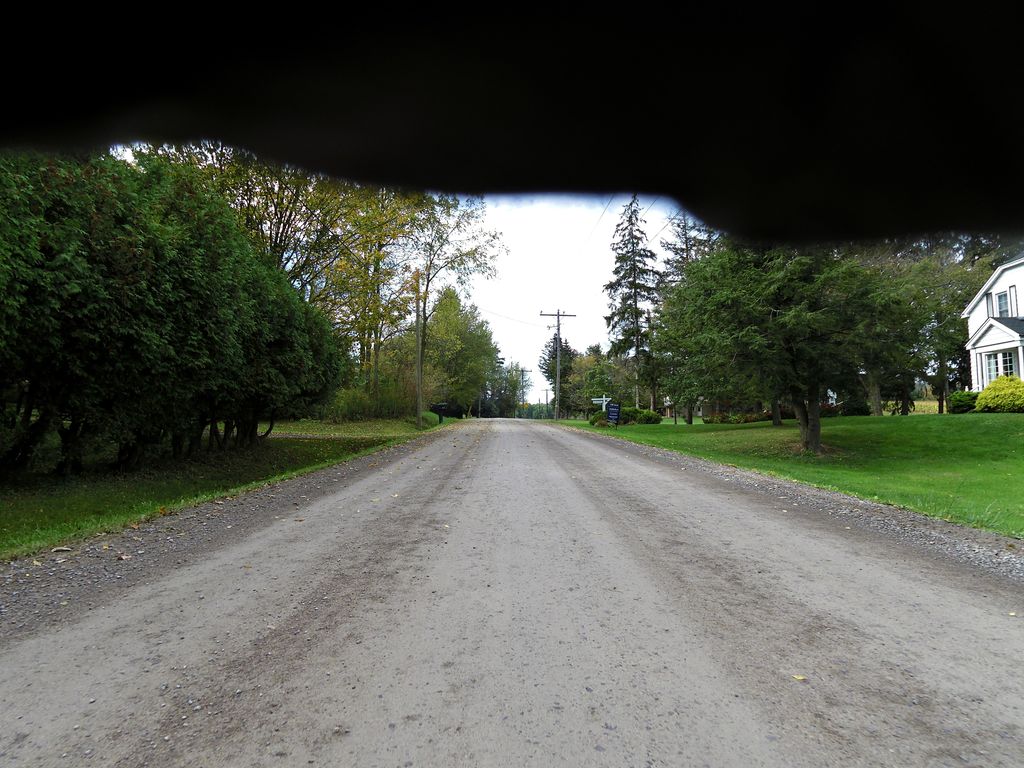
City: hamilton